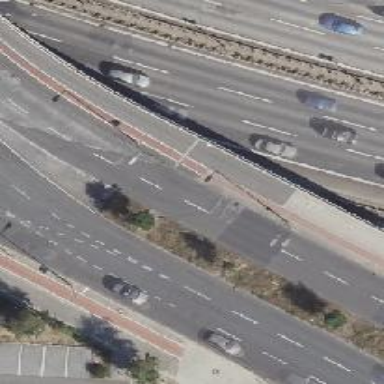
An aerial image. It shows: Secondary road with asphalt surface. It is dual carriageway with cycle track on the right side.